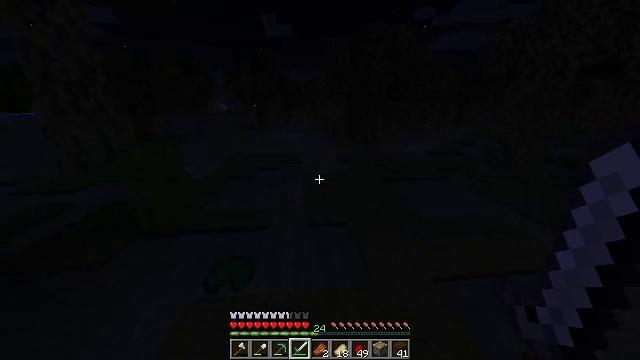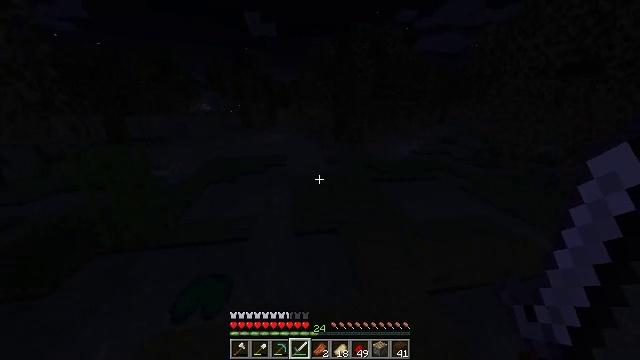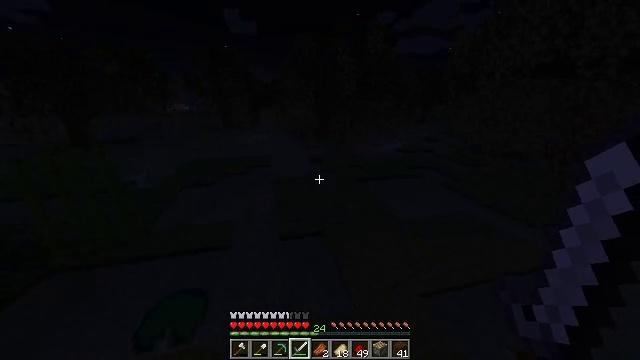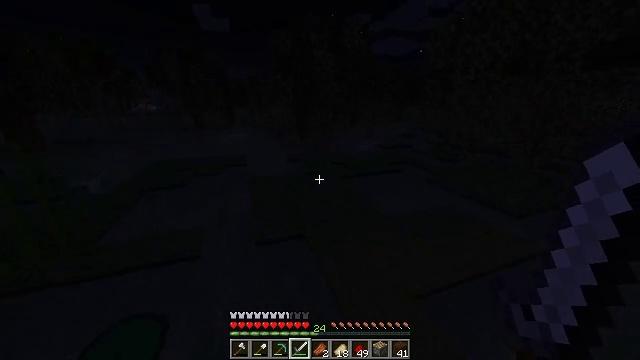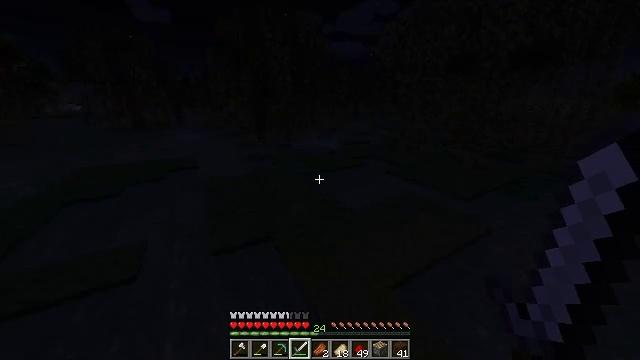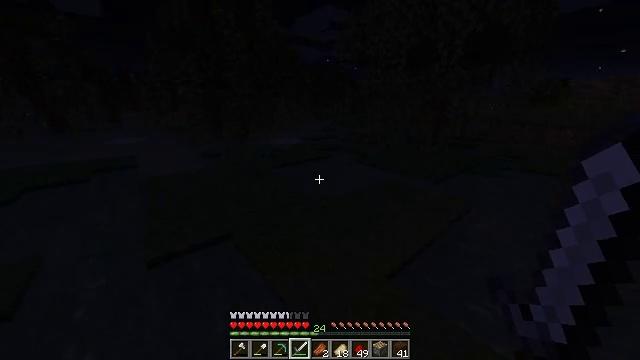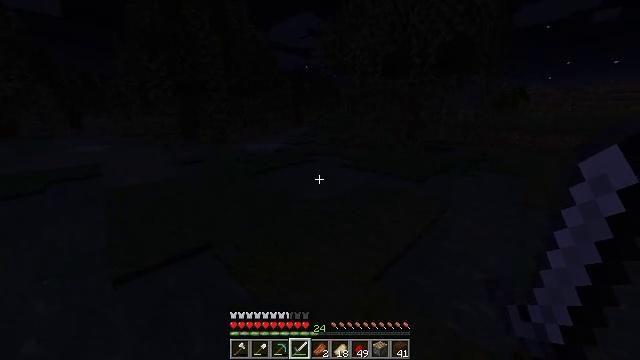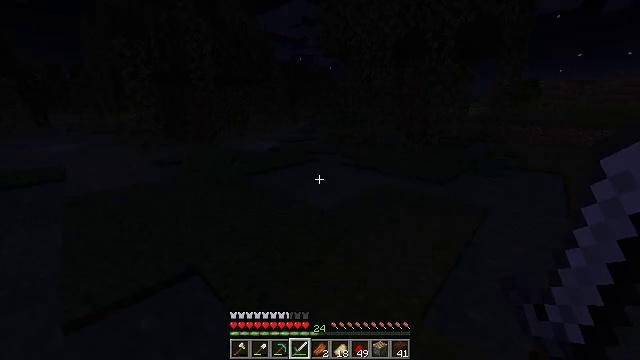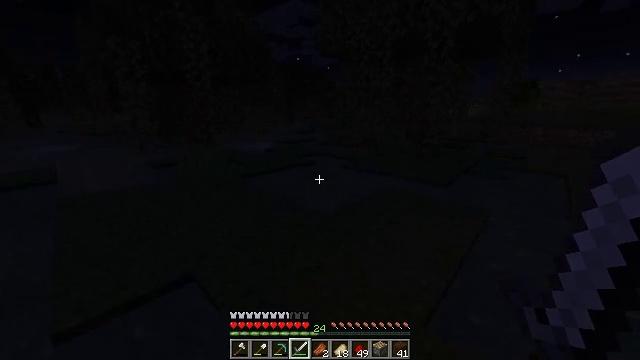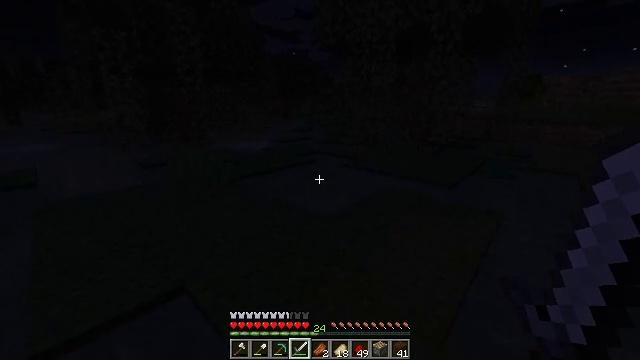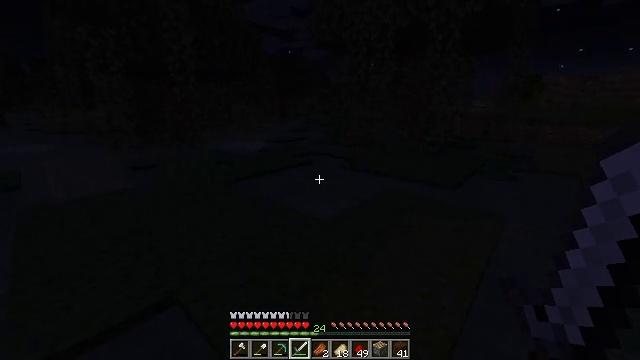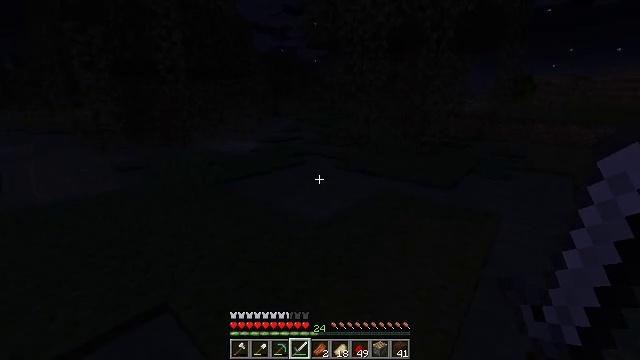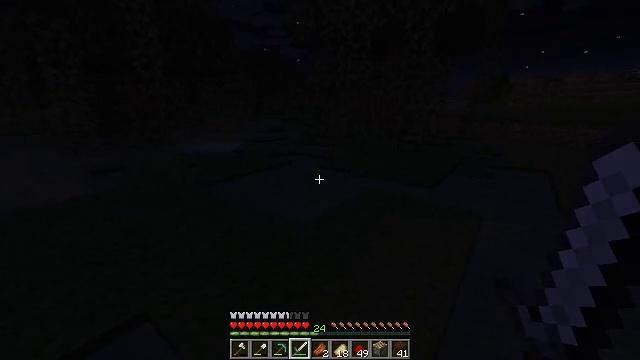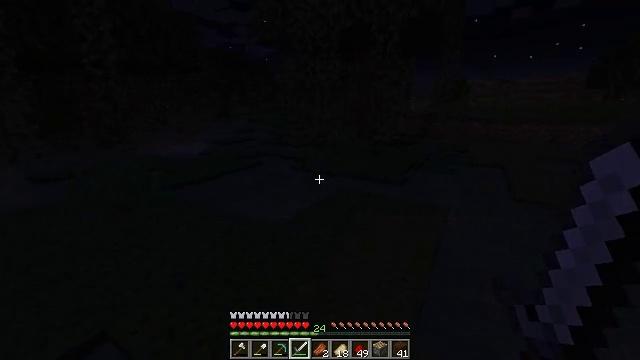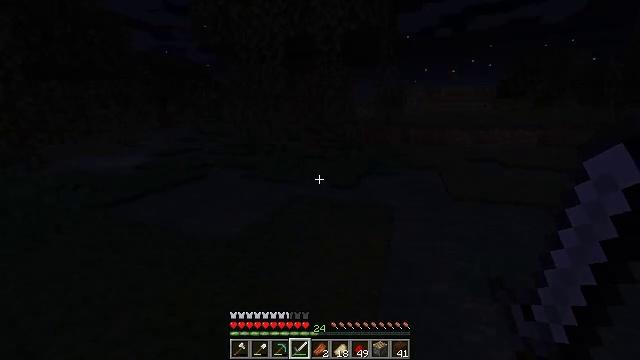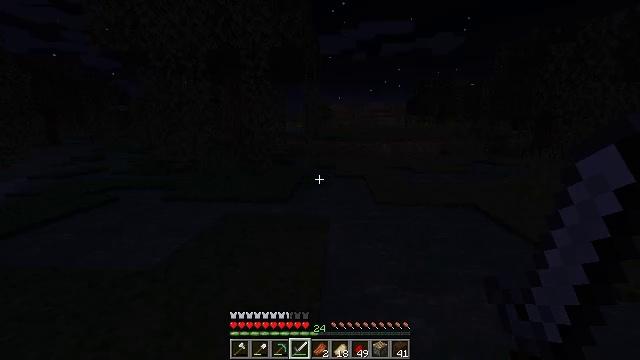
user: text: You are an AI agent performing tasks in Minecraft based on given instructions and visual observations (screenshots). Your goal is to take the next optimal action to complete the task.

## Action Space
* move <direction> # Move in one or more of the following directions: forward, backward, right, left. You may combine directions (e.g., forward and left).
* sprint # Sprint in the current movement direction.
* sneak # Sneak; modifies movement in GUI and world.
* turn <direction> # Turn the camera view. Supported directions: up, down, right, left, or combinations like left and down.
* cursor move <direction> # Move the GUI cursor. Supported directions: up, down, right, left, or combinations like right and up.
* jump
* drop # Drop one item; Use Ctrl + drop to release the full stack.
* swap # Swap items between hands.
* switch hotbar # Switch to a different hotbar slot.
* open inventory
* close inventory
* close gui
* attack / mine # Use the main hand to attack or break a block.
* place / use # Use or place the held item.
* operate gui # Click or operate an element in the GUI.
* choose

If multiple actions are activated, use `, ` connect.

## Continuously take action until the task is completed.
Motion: motion action
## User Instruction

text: Hunt mobs.
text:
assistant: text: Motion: move forward, sprint, turn right, jump
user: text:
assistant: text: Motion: move forward, turn right, jump
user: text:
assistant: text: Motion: move forward, turn right, jump
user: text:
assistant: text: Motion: move forward, turn right, jump
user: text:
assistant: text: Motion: move forward, turn right and up, jump
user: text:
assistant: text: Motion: turn right and up
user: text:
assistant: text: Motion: turn right
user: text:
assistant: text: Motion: no_op
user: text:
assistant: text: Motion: no_op
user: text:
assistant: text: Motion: no_op
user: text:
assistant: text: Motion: turn right
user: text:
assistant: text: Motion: turn right
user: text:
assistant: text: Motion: turn right
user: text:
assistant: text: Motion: turn right and up
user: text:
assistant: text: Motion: turn right and up
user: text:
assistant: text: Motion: turn right and up
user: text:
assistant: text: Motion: turn right
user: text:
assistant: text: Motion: turn right
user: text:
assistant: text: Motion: turn right
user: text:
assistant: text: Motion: no_op
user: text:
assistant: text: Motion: no_op
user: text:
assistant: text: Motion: no_op
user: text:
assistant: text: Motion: turn right
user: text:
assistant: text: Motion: turn right
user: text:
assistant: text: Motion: turn right and down
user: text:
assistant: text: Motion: turn right
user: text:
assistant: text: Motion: turn right
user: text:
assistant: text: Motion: turn right
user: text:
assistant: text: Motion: turn right
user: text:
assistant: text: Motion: turn left and up